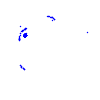
Particle: kaon